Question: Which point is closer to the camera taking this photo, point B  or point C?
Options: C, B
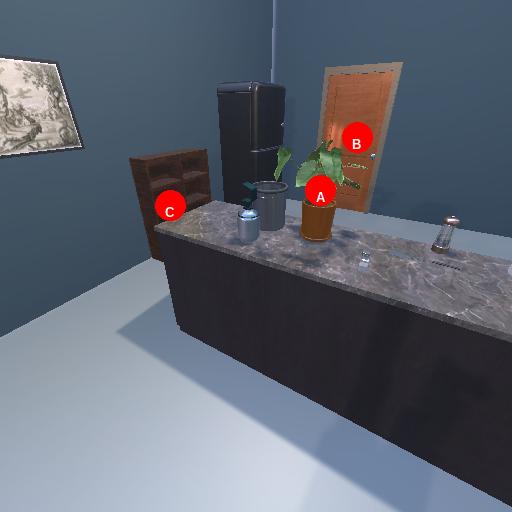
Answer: C